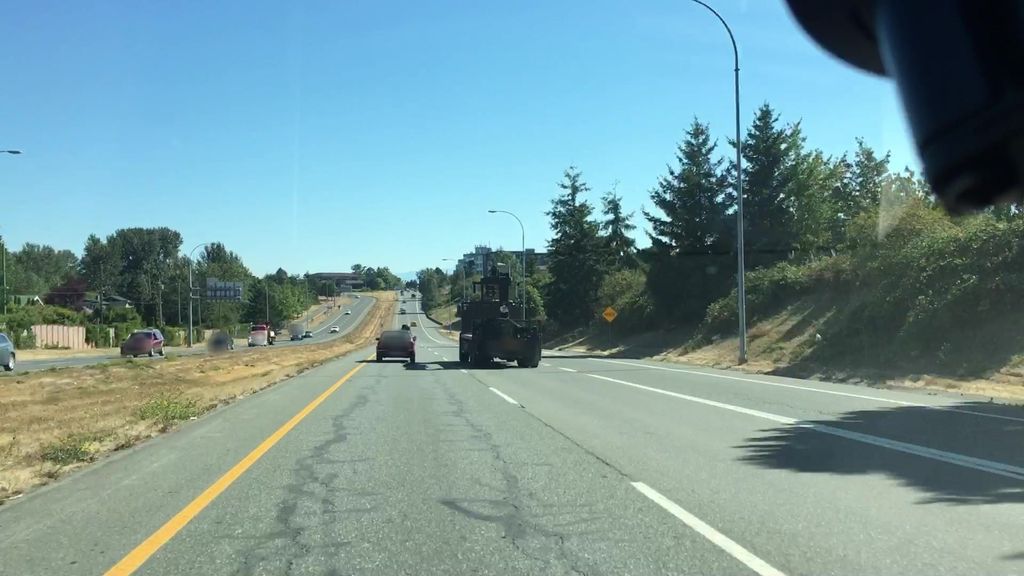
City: victoria